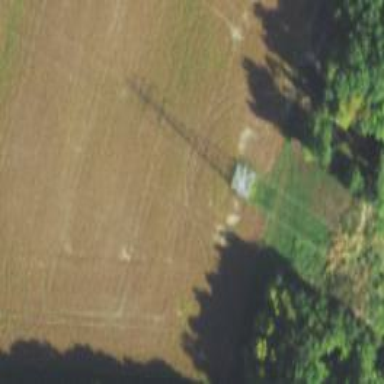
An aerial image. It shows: Lattice structure tower used for power transmission.